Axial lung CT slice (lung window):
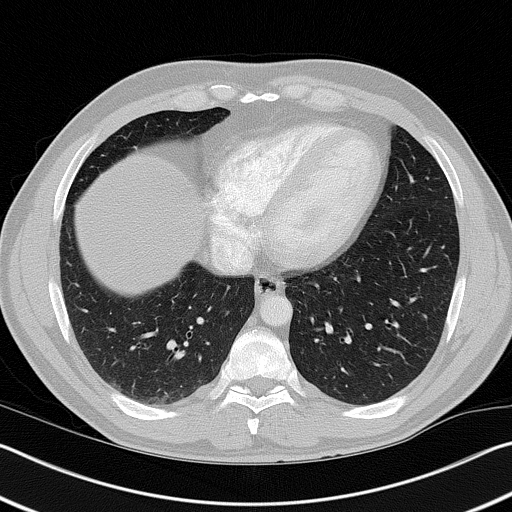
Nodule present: no